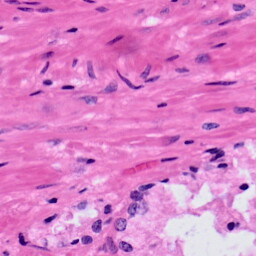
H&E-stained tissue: Prostate